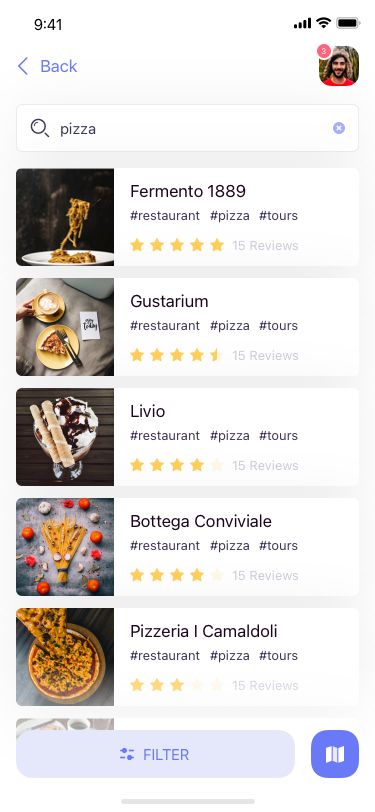
Text in this UI design:
Fermento 1889
#restaurant
#pizza
#tours
15 Reviews
Gustarium
#restaurant
#pizza
#tours
15 Reviews
Livio
#restaurant
#pizza
#tours
15 Reviews
Bottega Conviviale
#restaurant
#pizza
#tours
15 Reviews
Pizzeria I Camaldoli
#restaurant
#pizza
#tours
15 Reviews
Let's Andiamo
#restaurant
#pizza
#tours
15 Reviews
filter